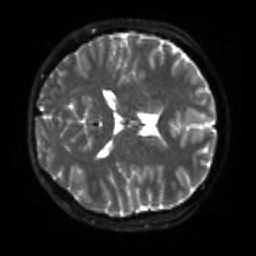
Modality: sbref
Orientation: axial
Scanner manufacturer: siemens
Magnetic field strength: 3 T
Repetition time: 4 s
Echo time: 0.0594 s